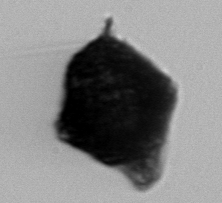
Label: Gonyaulax